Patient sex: M
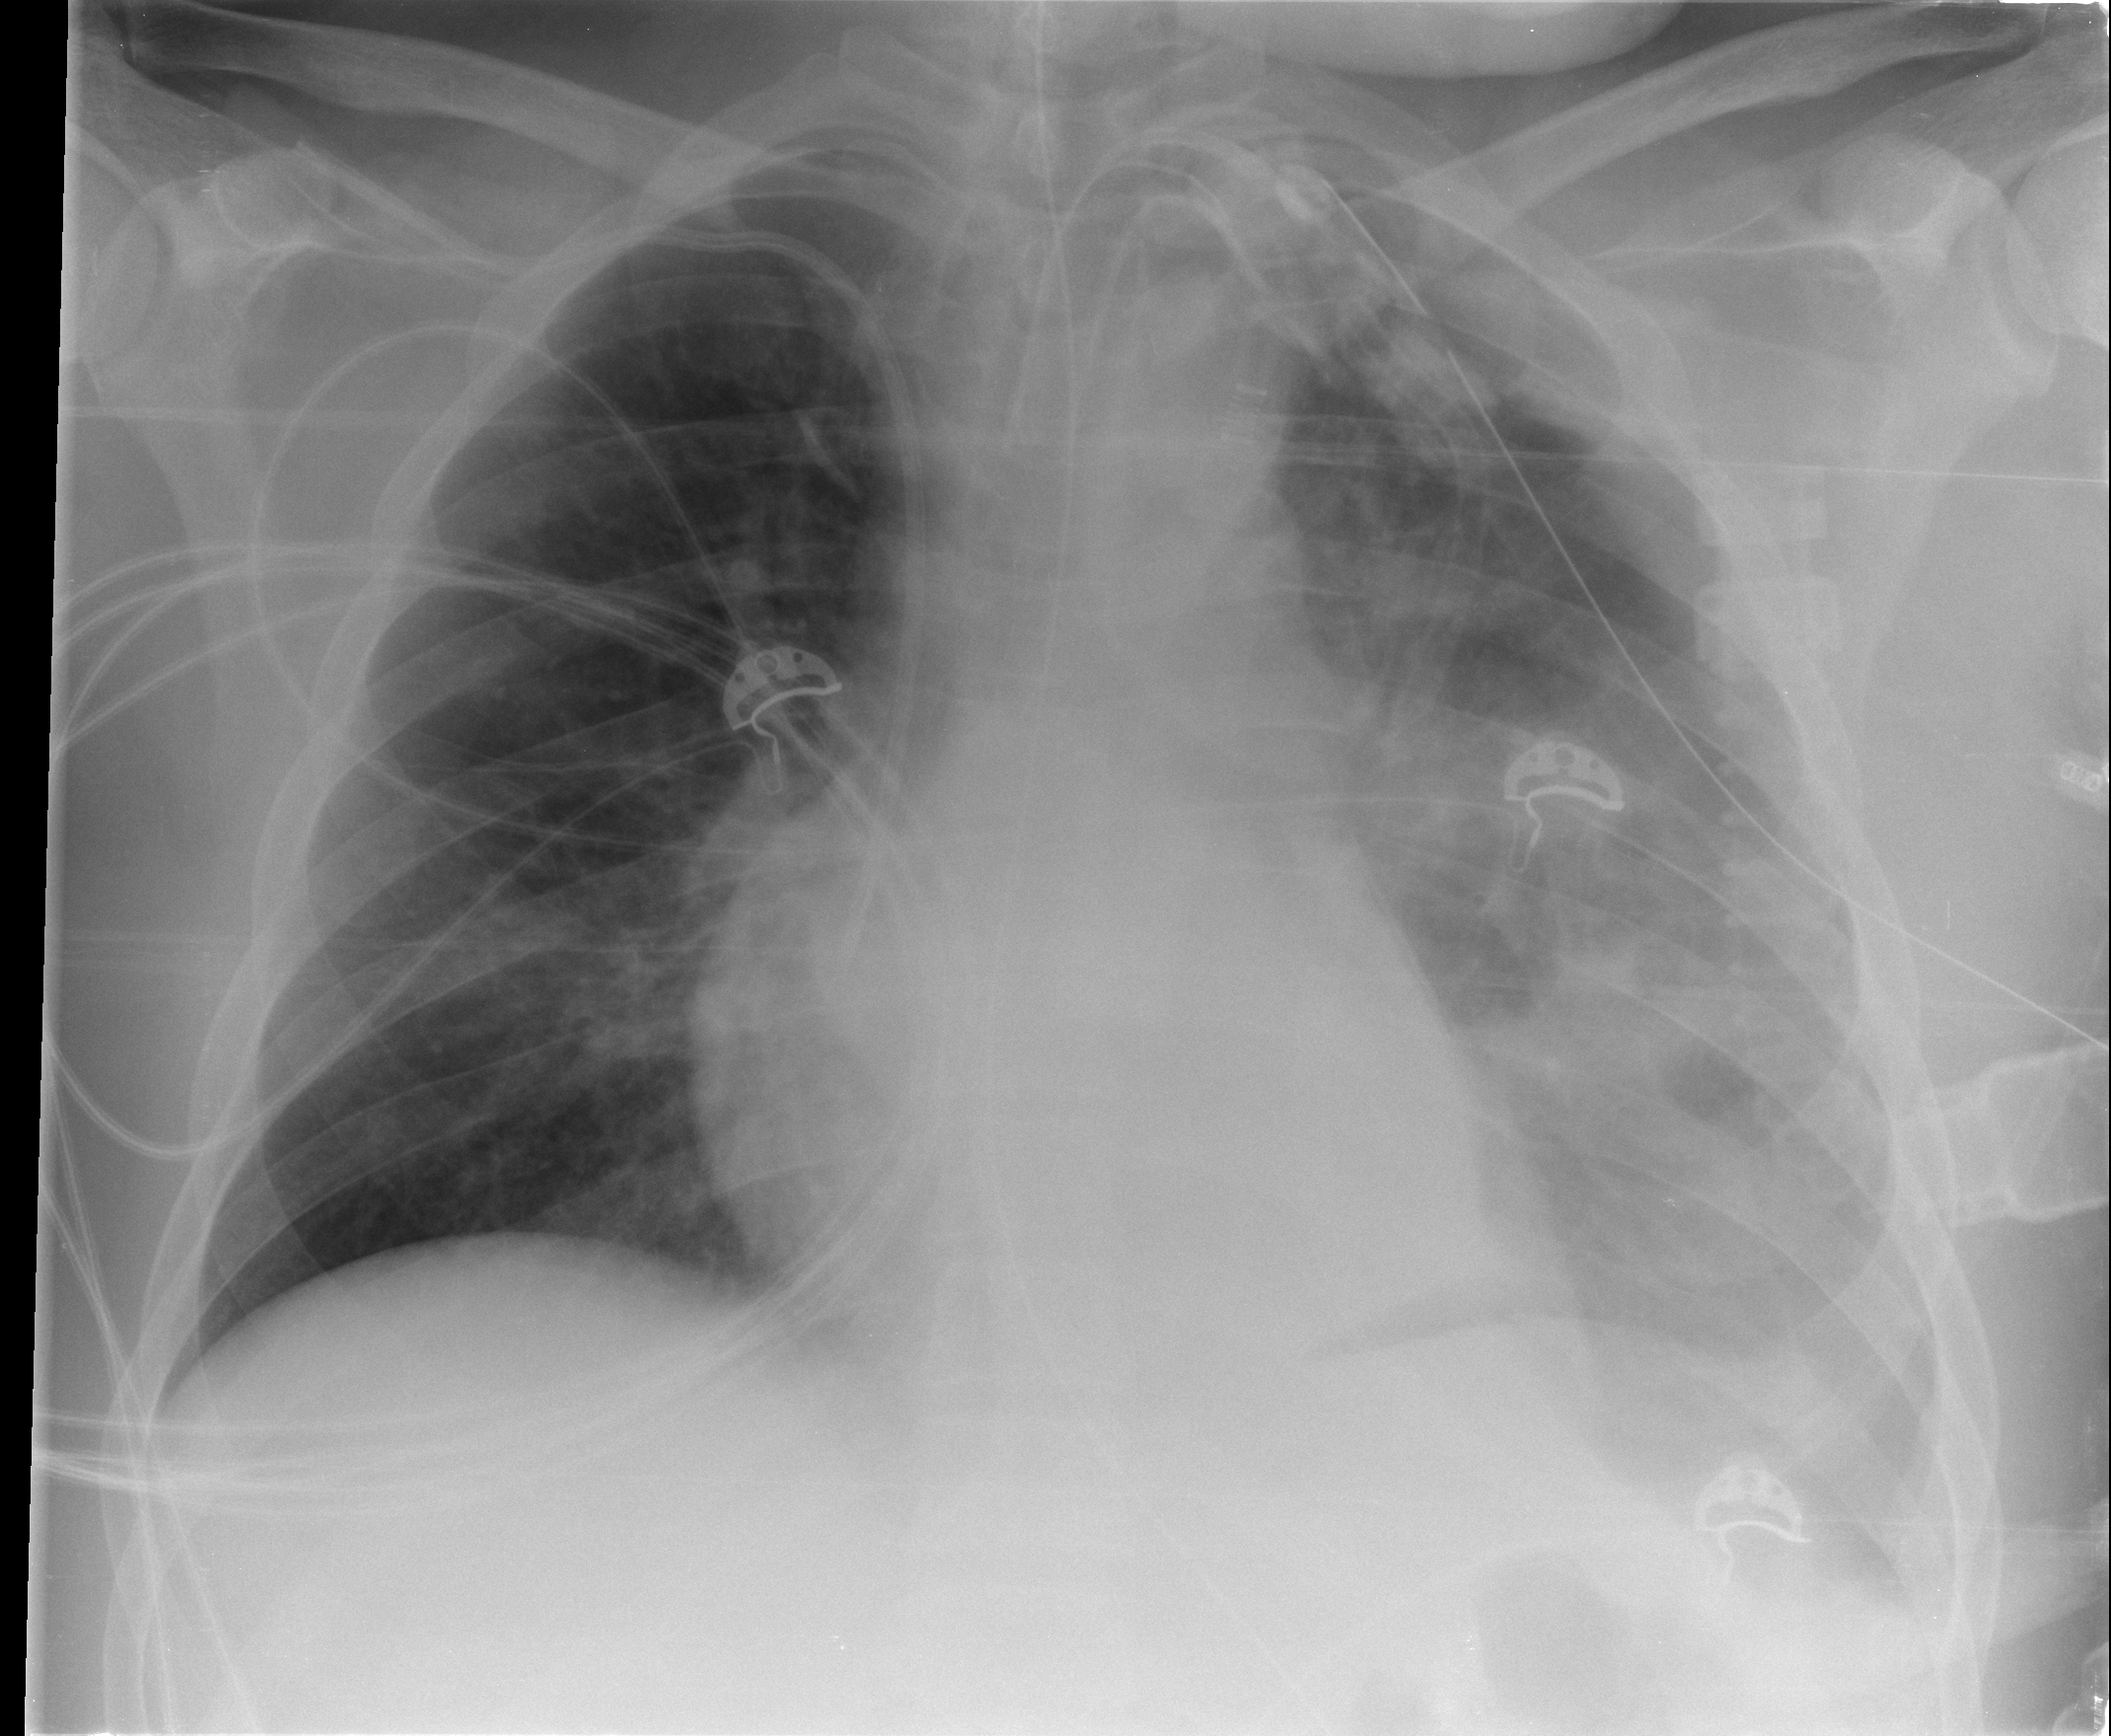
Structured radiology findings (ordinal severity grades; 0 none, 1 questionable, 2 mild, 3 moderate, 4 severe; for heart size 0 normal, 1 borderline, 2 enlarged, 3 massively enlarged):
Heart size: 0
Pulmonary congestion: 0
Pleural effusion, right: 0
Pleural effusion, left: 2
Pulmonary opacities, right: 2
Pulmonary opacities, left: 3
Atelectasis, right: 0
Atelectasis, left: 3